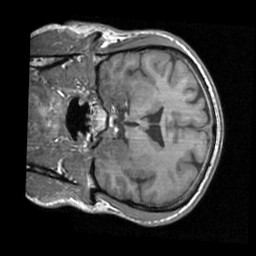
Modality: T1w
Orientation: coronal
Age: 28
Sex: male
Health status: healthy